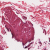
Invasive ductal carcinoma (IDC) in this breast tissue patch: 0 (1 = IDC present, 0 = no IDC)